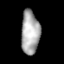
Tissue: lung
Cell type: T cells
Senescence score: 0.1871
Nuclear area (px): 779
Mean DAPI intensity: 171.229